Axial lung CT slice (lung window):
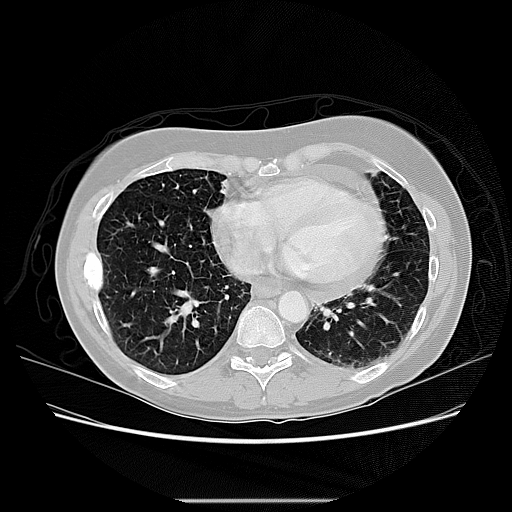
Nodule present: no